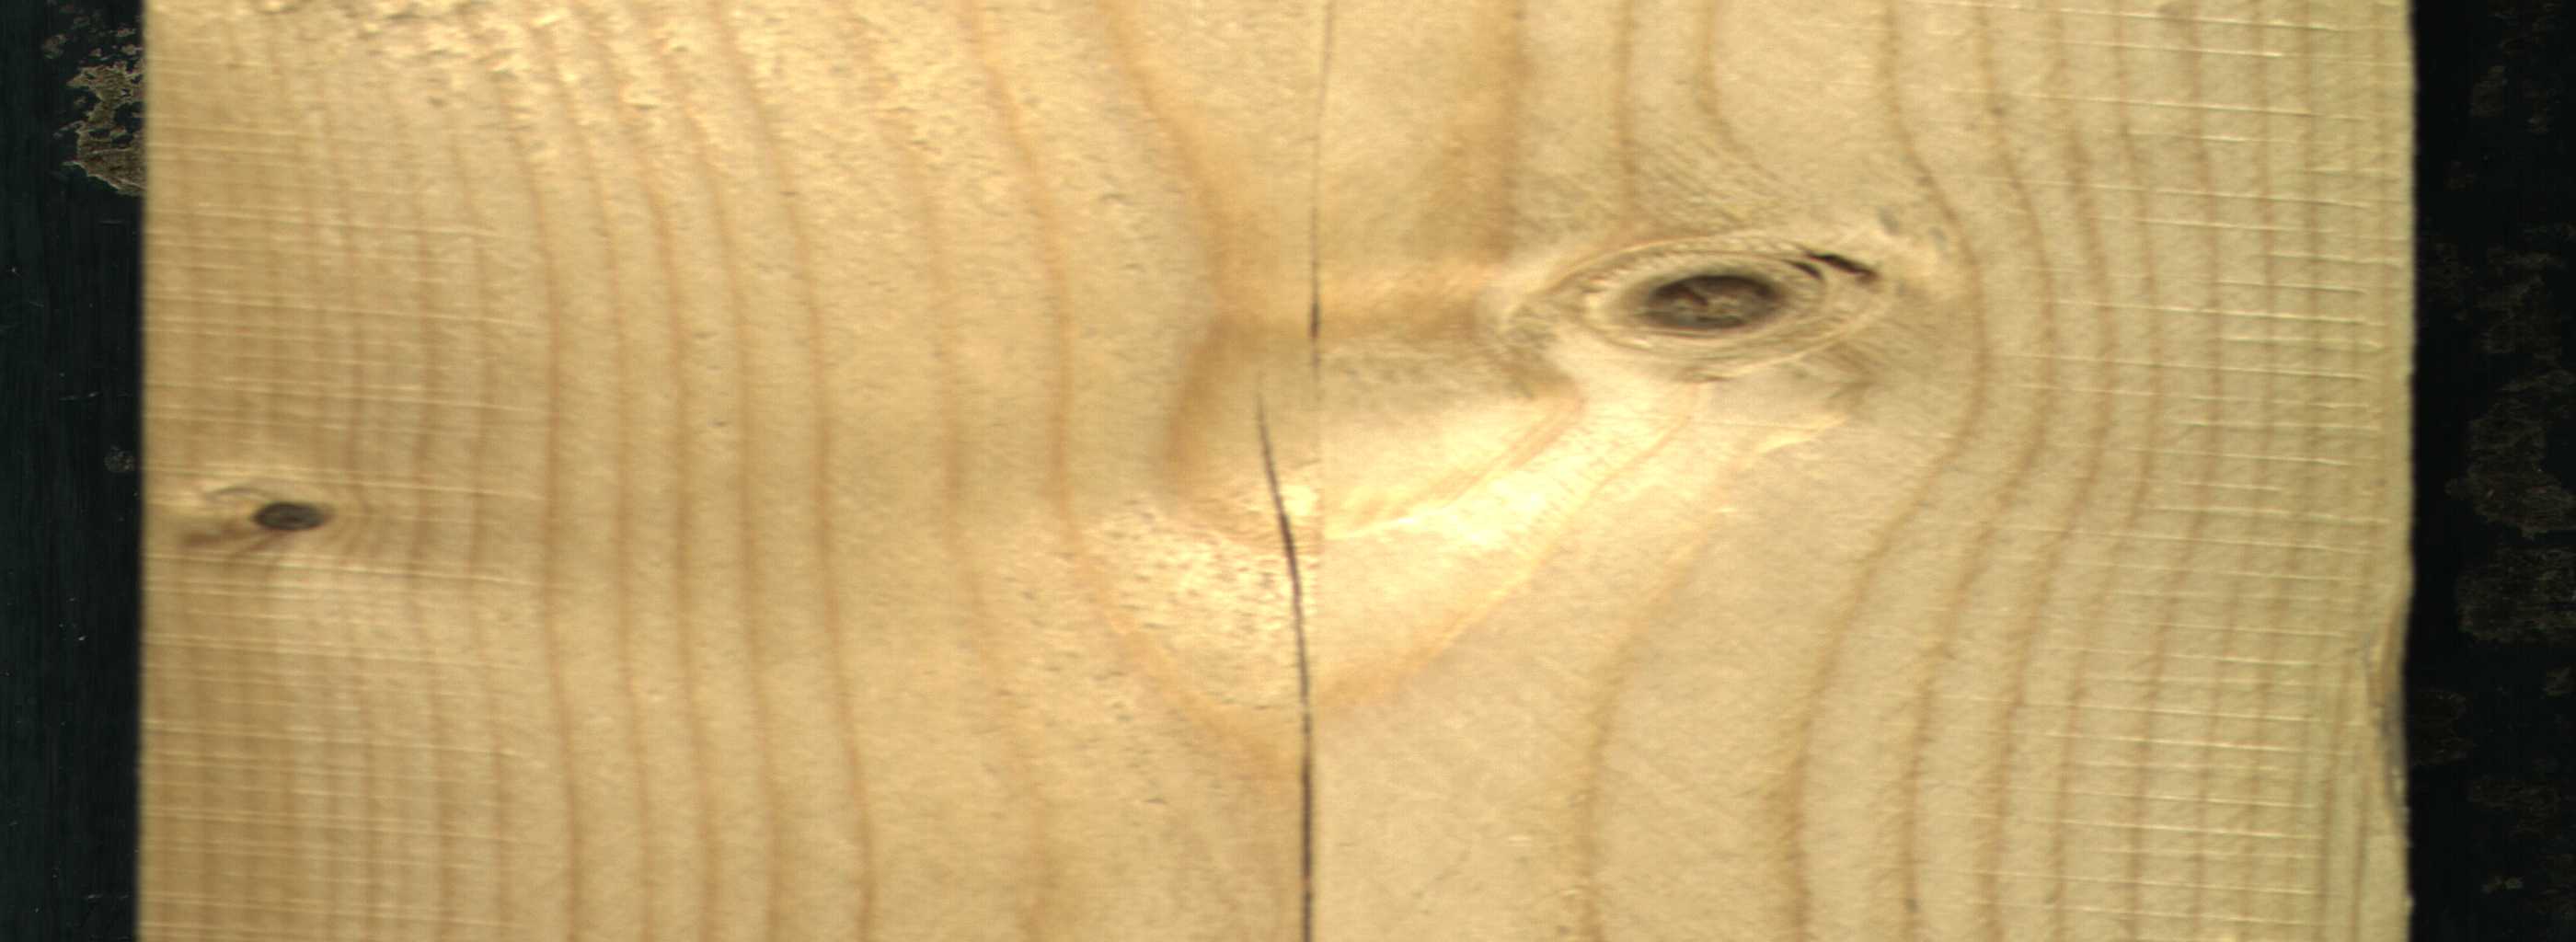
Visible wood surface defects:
Dead_Knot
Dead_Knot